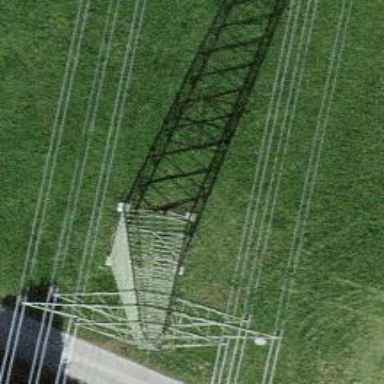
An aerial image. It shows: Towering power structure.